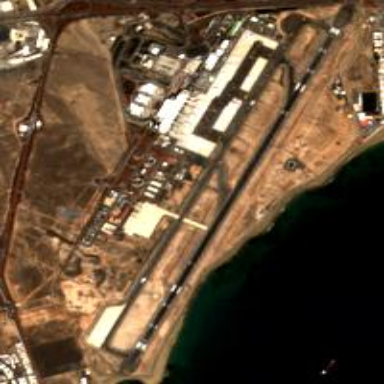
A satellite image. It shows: International public aerodrome (airport).